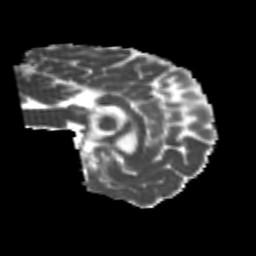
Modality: MD
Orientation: sagittal
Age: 24
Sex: male
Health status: healthy
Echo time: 0.074 s